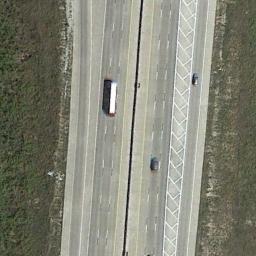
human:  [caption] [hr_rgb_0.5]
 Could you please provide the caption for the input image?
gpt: The winding highway is lined with trees .

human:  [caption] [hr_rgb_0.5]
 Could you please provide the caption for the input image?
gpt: A straight freeway goes through the lawn and some cars are driving on the freeway .

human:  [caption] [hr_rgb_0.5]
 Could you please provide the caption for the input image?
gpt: There are large green lawns around the freeway and there are three cars on the freeway .

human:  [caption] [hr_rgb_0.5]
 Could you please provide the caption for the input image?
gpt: The freeway goes through the grass with some cars .

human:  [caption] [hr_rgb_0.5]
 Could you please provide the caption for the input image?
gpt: There are lawns beside the freeway with three cars .